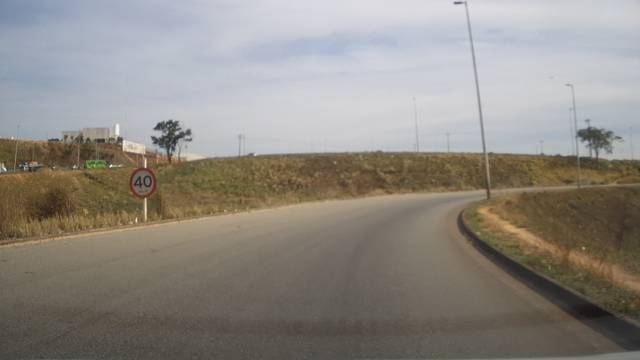
Region: Brazil
Coordinates: -19.906, -44.05